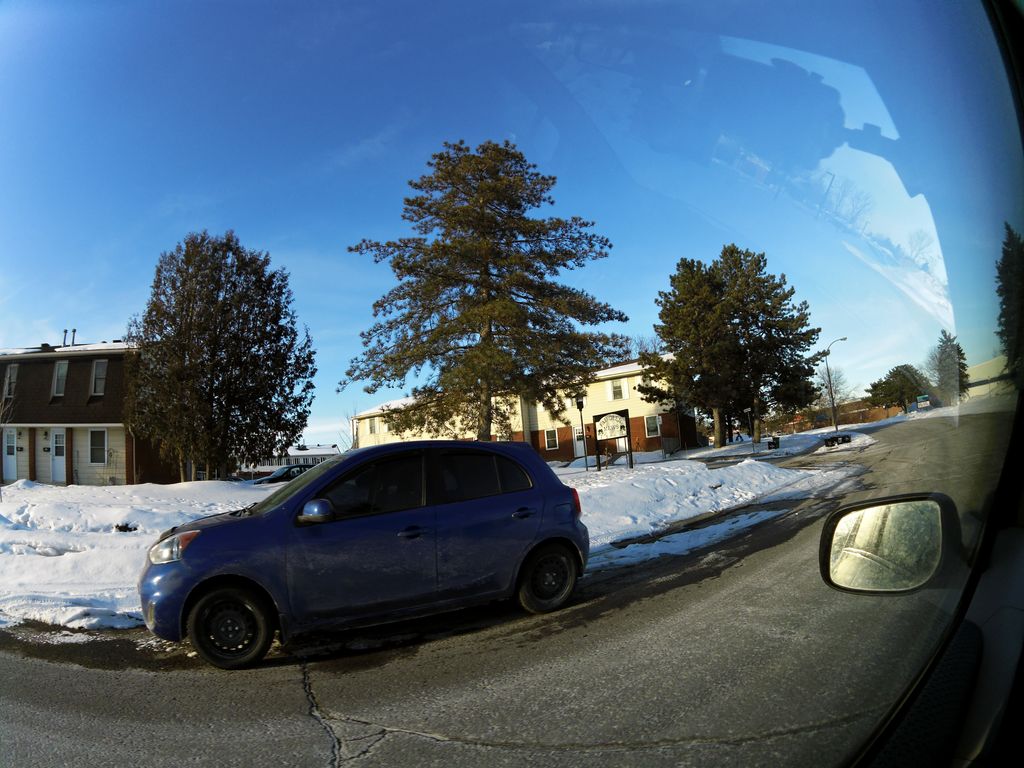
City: ottawa-gatineau